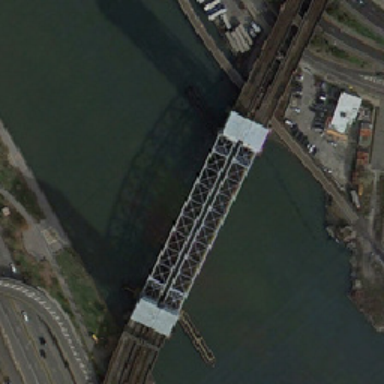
There is a glittering building on a bridge with a road at one end and a parking lot at the other .